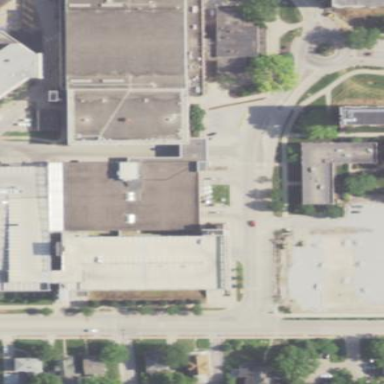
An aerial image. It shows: Multi-storey parking lot at university.